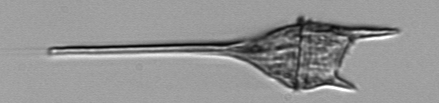
Label: Tripos_lineatus